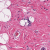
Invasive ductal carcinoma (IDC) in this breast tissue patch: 0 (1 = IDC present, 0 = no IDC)